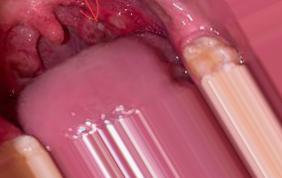
Condition: Mouth Ulcer